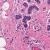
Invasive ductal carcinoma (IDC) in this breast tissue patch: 0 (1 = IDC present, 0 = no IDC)